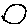
Label: circle